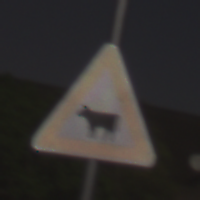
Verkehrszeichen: ViehtriebRechts
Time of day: Night
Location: Outdoor (Nature)
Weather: Clear
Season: NotSpecified
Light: Natural